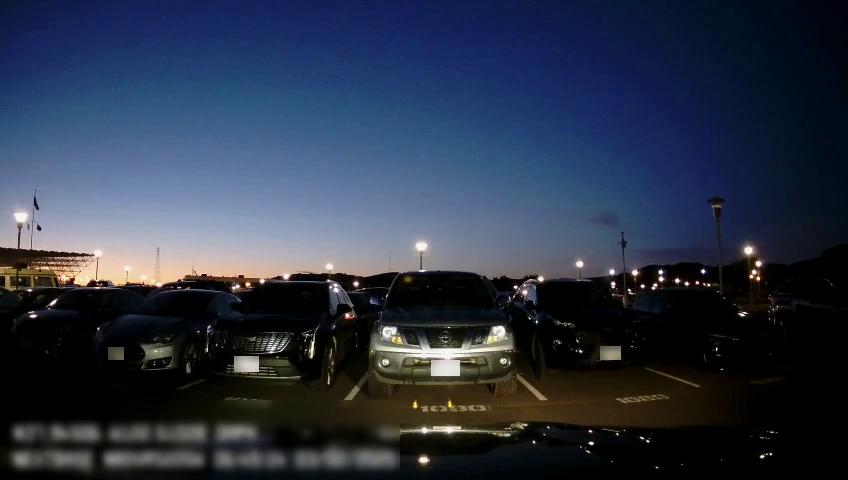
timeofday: Night
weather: Other
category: Drivable Space
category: Vehicles | SUV
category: Vehicles | Car
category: Vehicles | SUV
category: Vehicles | Truck
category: Vehicles | SUV
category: Vehicles | Car
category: Vehicles | Car
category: Vehicles | Car
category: Vehicles | Other LV
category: Vehicles | SUV